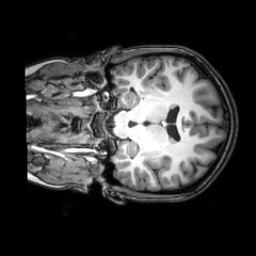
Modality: T1w
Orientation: coronal
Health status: healthy
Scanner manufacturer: philips
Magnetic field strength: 3 T
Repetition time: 0.00769 s
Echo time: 0.0035 s